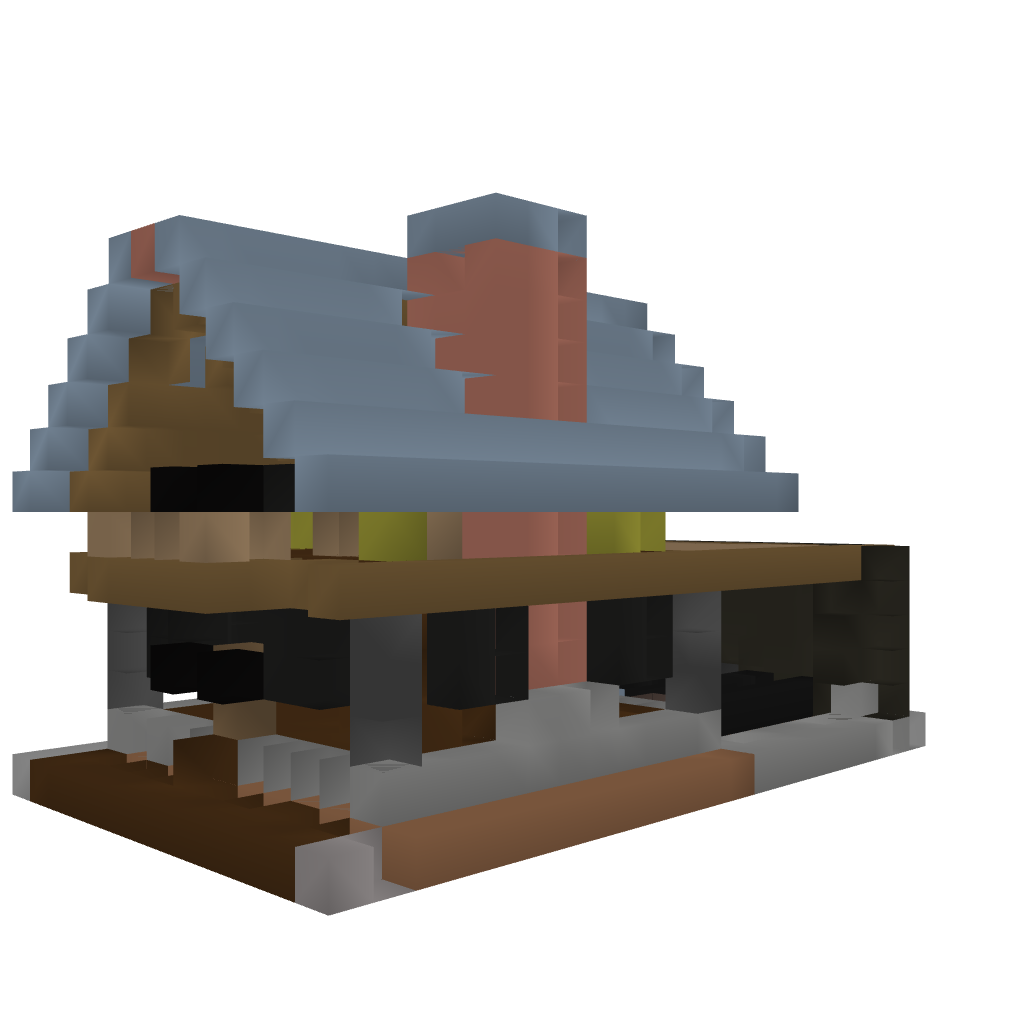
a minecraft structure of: House 2